Question: I have a problem with my layout. I have a Dialog in which I would like to put RadioButtons, but as you can see on the screenshot they are really close to each other. How to widen the space between them? I've already tried Margin Left/Right, Padding Left/Right, etc, but none of this works.
### Screenshot

### My .xml file:
'''
<?xml version="1.0" encoding="utf-8"?>
<LinearLayout xmlns:android="http://schemas.android.com/apk/res/android"
android:layout_width="wrap_content"
android:layout_height="wrap_content"
android:orientation="vertical"
android:background="@drawable/backrepeat_reversed" >
<TextView android:id="@+id/ml_label"
android:layout_width="match_parent"
android:layout_height="wrap_content"
android:text="@string/size"
android:gravity="center"/>
<LinearLayout
android:orientation="horizontal"
android:layout_width="match_parent"
android:layout_height="wrap_content">
<RadioGroup android:id="@+id/radio_group"
android:layout_width="fill_parent"
android:layout_height="wrap_content"
android:orientation="horizontal"
android:gravity="center">
<RadioButton android:id="@+id/rws"
android:layout_width="wrap_content"
android:drawableBottom="?android:attr/listChoiceIndicatorSingle"
android:button="@null"
android:text="@string/sw"
android:gravity="center_horizontal|bottom"
android:layout_height="match_parent"
android:textColor="#000000"
android:textSize="50sp"/>
<RadioButton android:id="@+id/rwm"
android:layout_width="wrap_content"
android:drawableBottom="?android:attr/listChoiceIndicatorSingle"
android:button="@null"
android:text="@string/mw"
android:gravity="center_horizontal|bottom"
android:layout_height="match_parent"
android:textColor="#000000"
android:textSize="50sp"/>
<RadioButton android:id="@+id/rwb"
android:layout_width="wrap_content"
android:drawableBottom="?android:attr/listChoiceIndicatorSingle"
android:button="@null"
android:text="@string/bw"
android:gravity="center_horizontal|bottom"
android:layout_height="match_parent"
android:textColor="#000000"
android:textSize="50sp"/>
</RadioGroup>
</LinearLayout>
<TextView android:id="@+id/percent_label"
android:layout_width="match_parent"
android:layout_height="wrap_content"
android:text="@string/percentage"
android:gravity="center"/>
<NumberPicker
android:id="@+id/percent_picker"
android:layout_width="fill_parent"
android:layout_height="wrap_content"
android:gravity="center"
/>
</LinearLayout>
'''
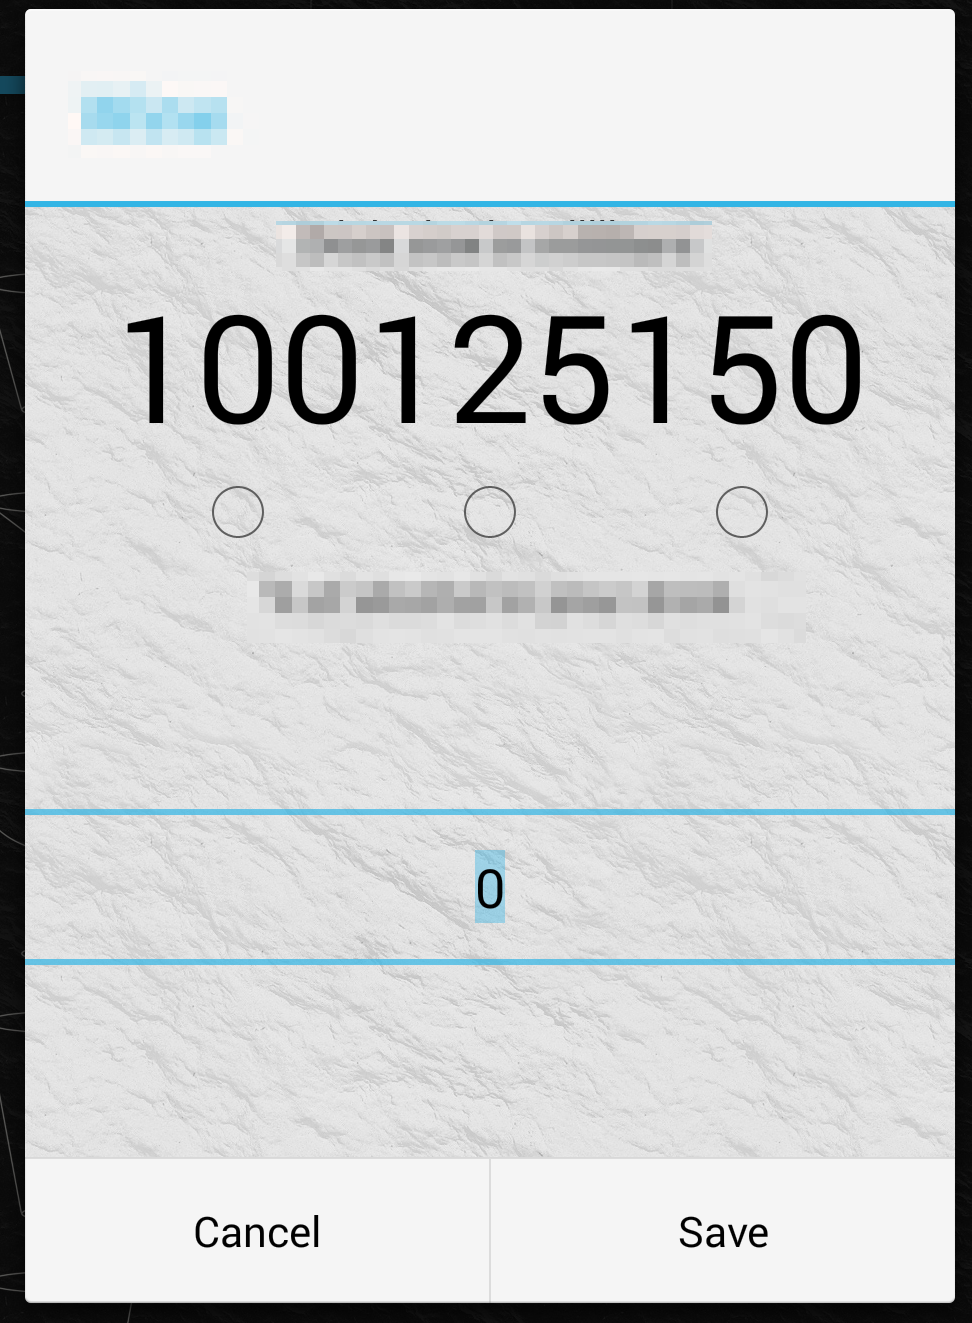
Answer: The radio buttons are placed side-by-side in a 'LinearLayout'. They have their 'layout_width' set to 'wrap_content'. The parent (the 'RadioGroup') is also set to 'wrap_content', and its two parents ('LinearLayout', and its parent, the root 'LinearLayout' element) are also set to 'wrap_content'. The gravity is also set to be centred, so everything is gravitating towards the centre for the screen, and remains huddled together.
Try:
- 'LinearLayout''layout_width''fill_parent'- 'LinearLayout''RadioGroup''RelativeLayout'- 'RadioButton''android:layout_weight=".33"'